Interaction volume radius: 5 \u00c5
Interaction volume height: 10 \u00c5
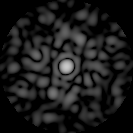
Disorder parameter: 0.8444